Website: apple-inc
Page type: customer-info-address
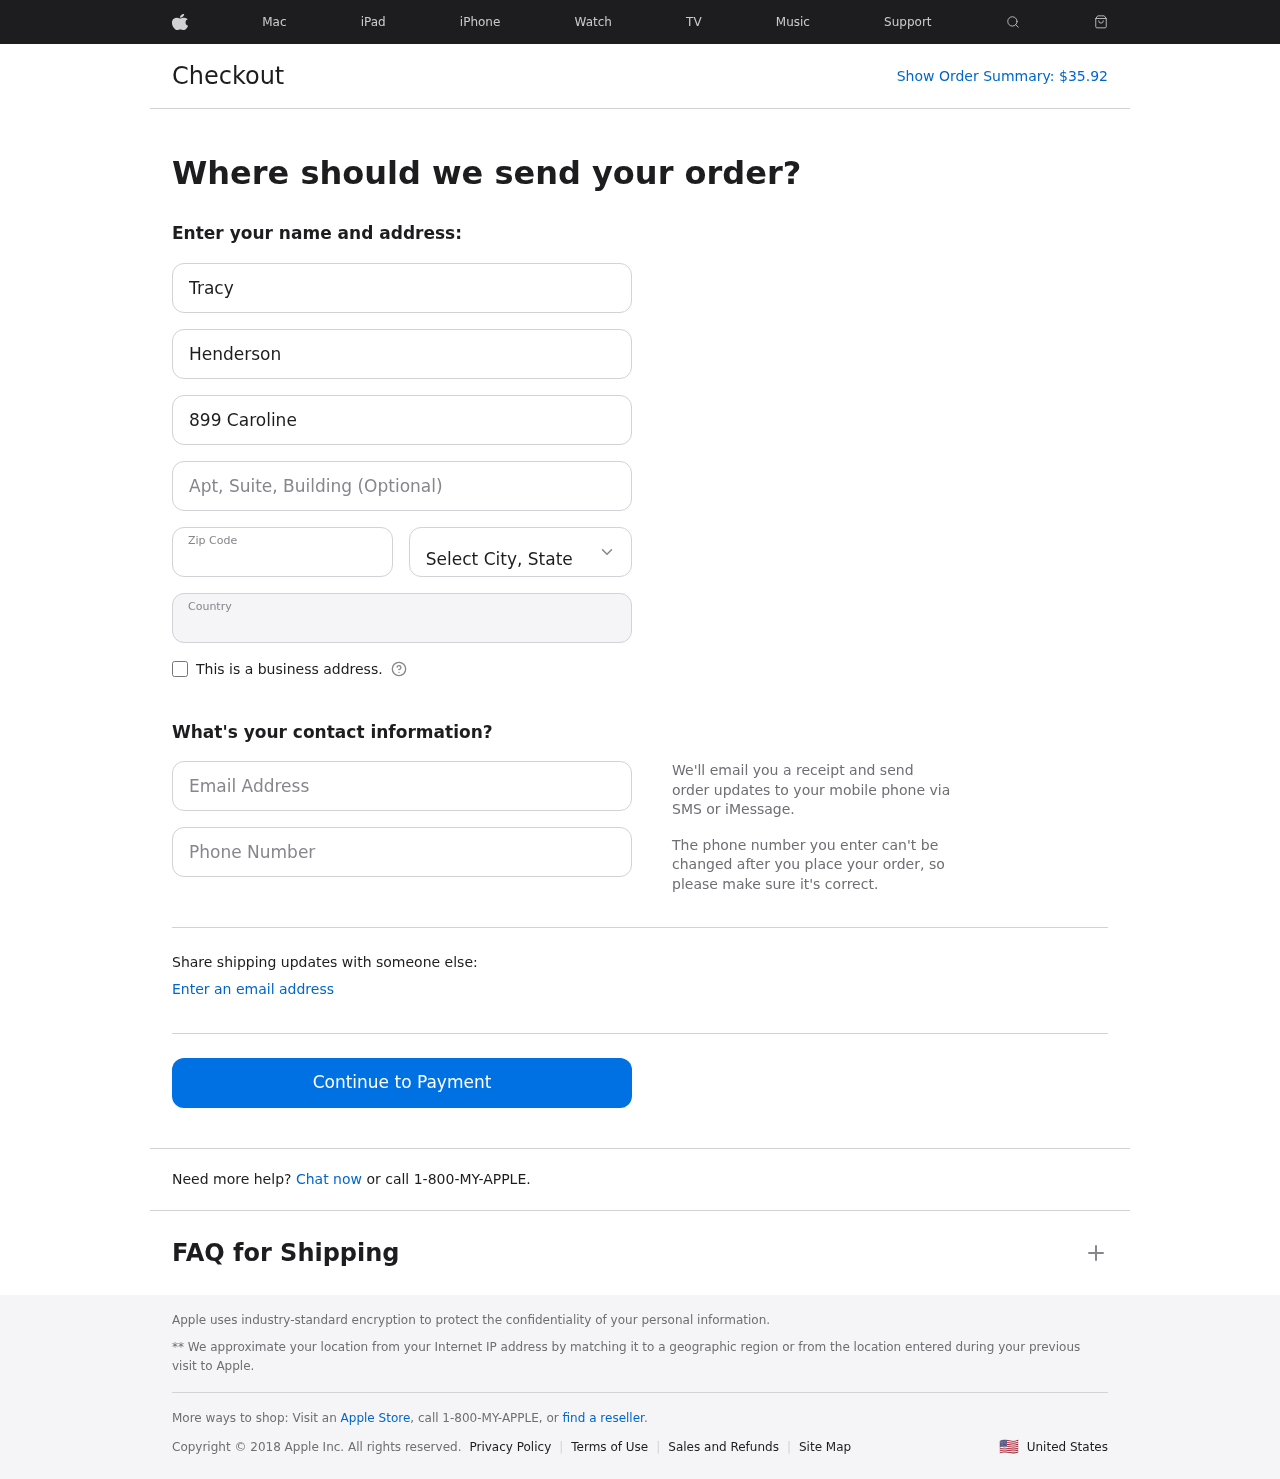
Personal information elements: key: PII_CITY_STATE
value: West Amy, MN
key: PII_COUNTRY
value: United States
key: PII_EMAIL
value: thenderson@hotmail.com
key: PII_FIRSTNAME
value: Tracy
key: PII_LASTNAME
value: Henderson
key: PII_PHONE
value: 9335477798
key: PII_POSTCODE
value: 78394
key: PII_STREET
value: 899 Caroline Forks Apt. 292
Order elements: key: ORDER_TOTAL
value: $35.92